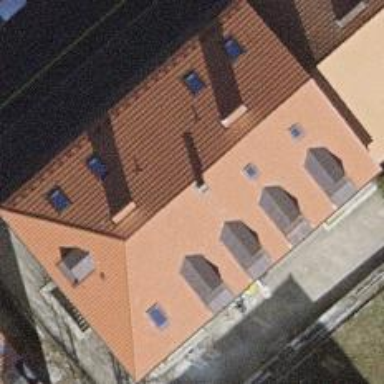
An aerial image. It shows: Apartment building with side-hipped roof.